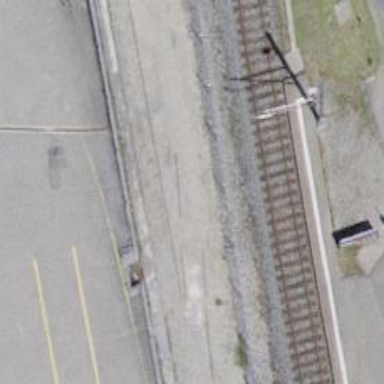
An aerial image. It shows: Disused railway spur with one track.